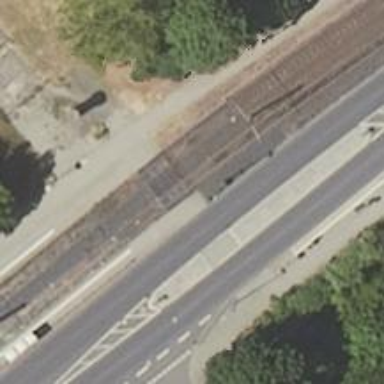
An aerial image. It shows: Tram crossing on the railway.